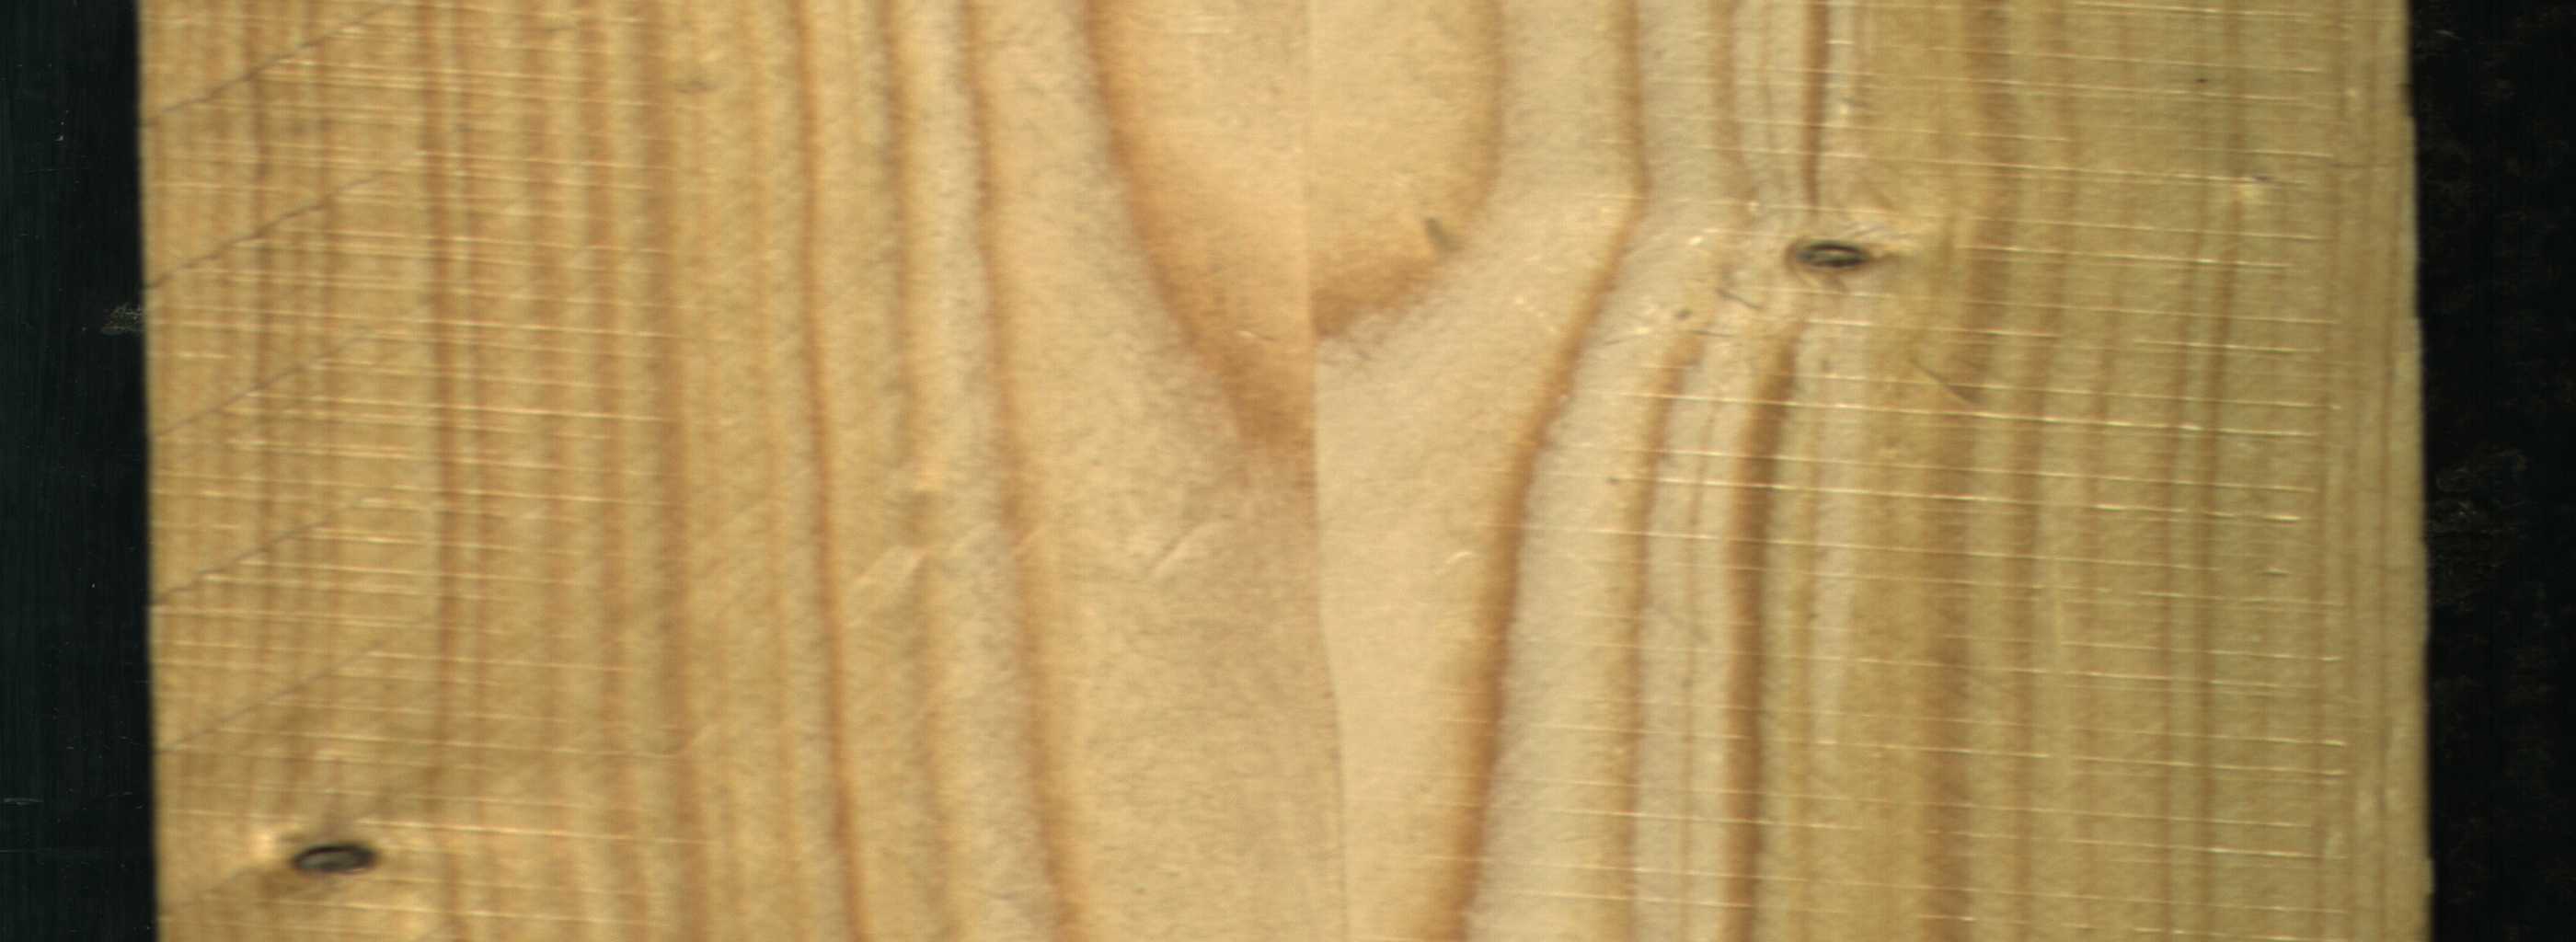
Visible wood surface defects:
Dead_Knot
Live_Knot